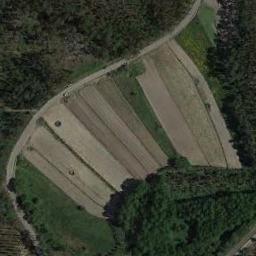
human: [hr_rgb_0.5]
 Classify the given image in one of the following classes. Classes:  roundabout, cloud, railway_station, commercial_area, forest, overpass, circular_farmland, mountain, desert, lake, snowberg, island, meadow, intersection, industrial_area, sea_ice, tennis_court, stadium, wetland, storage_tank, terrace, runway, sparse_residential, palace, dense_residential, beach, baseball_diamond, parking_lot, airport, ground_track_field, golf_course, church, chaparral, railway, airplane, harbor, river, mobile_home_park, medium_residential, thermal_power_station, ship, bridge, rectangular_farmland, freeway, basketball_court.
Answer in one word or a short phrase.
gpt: terrace